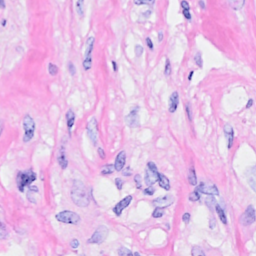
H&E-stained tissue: Breast